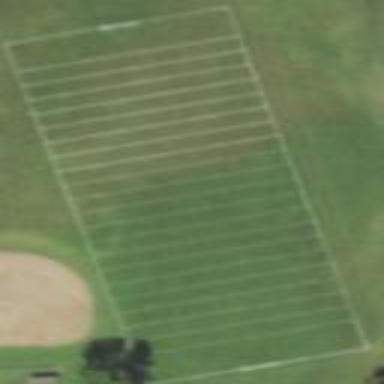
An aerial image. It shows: Pitch for American football.